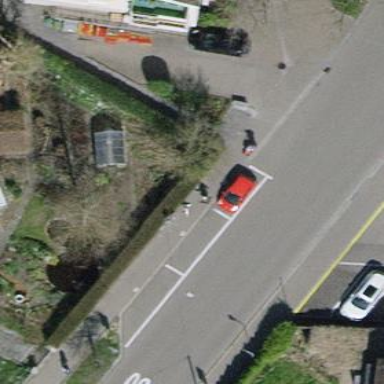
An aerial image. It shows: Parking lane.